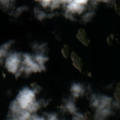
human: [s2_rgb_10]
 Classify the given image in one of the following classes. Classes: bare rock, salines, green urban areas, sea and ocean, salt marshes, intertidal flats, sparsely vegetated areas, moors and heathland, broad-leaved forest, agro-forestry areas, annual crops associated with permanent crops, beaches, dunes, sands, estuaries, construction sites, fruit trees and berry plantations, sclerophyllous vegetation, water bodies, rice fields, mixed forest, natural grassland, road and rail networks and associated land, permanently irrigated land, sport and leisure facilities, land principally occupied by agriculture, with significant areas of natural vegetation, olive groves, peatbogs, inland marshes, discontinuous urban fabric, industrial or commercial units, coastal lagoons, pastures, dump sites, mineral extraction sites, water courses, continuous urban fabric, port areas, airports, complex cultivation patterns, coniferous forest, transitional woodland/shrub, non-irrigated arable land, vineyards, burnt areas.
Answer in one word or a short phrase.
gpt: broad-leaved forest, bare rock, sea and ocean